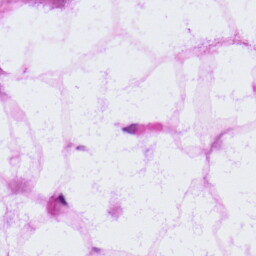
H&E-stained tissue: LymphNode